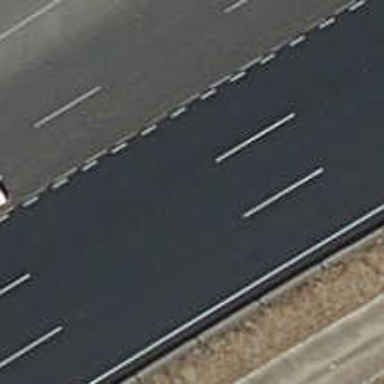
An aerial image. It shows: Motorway.